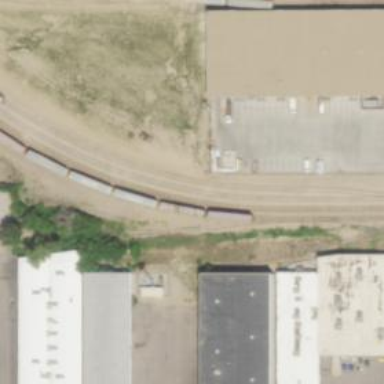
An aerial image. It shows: Railway yard in service.